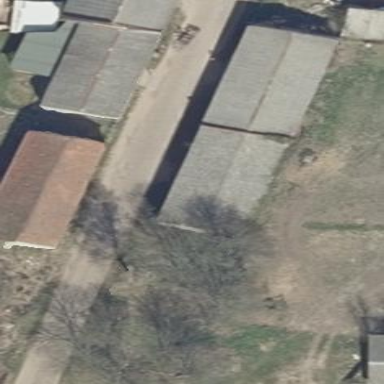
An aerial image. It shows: Barn.